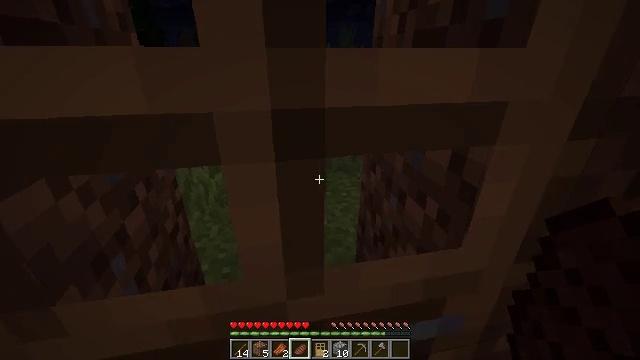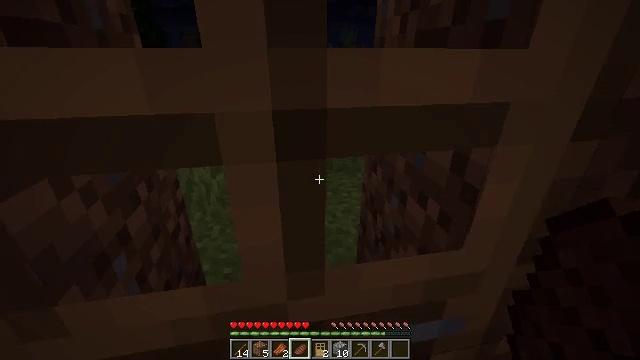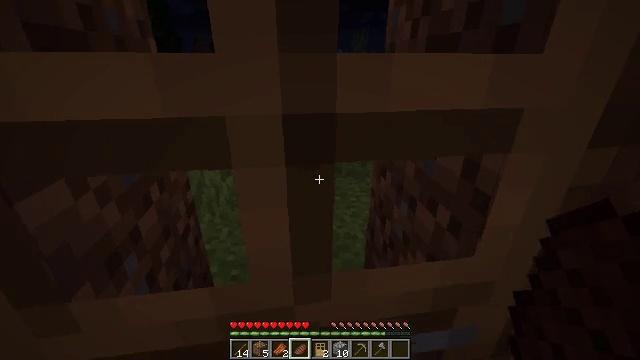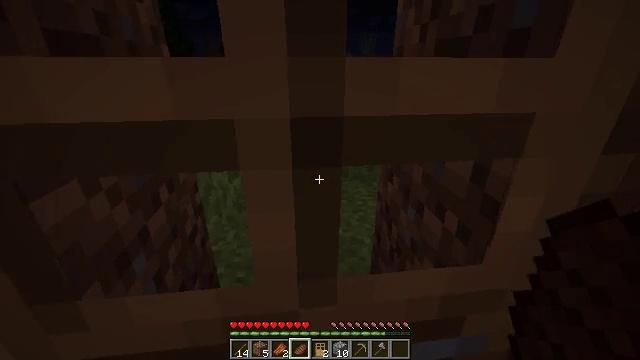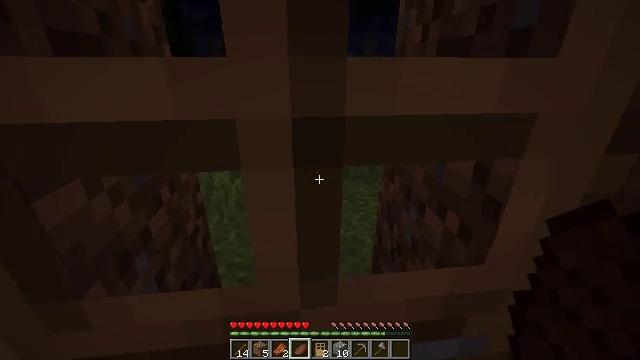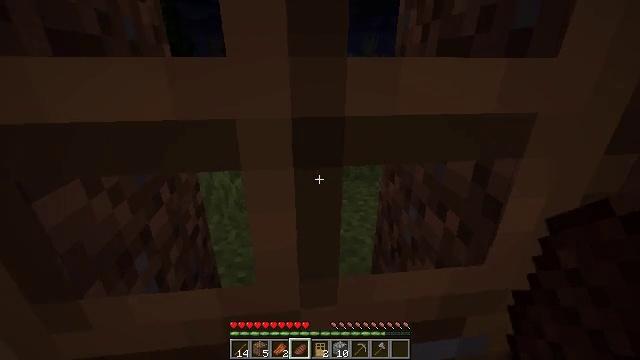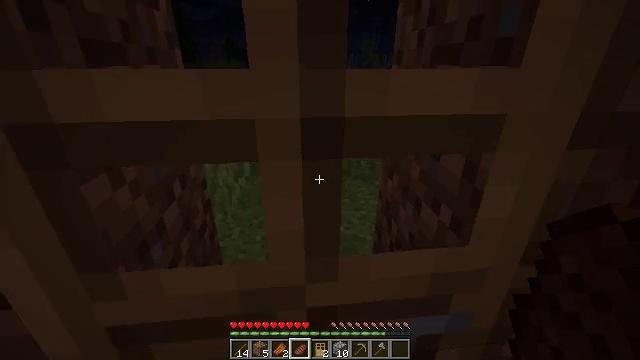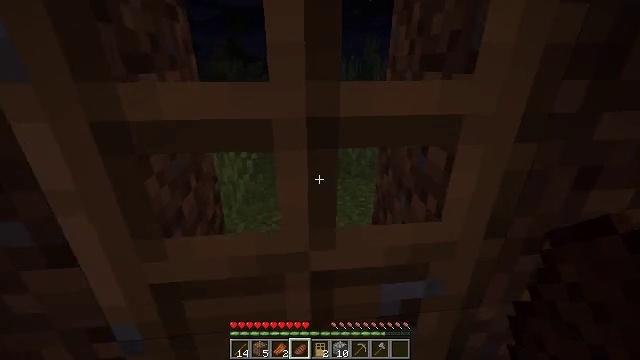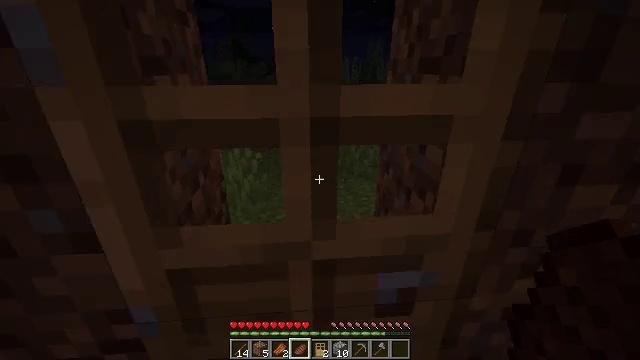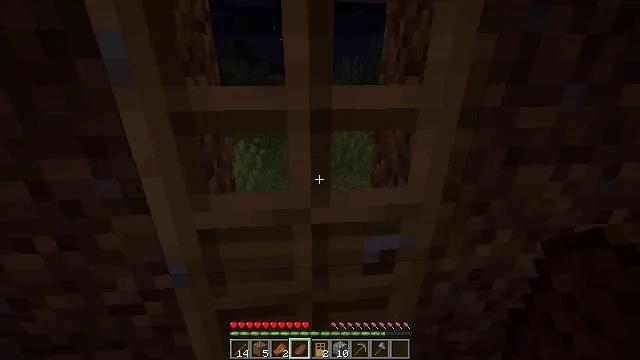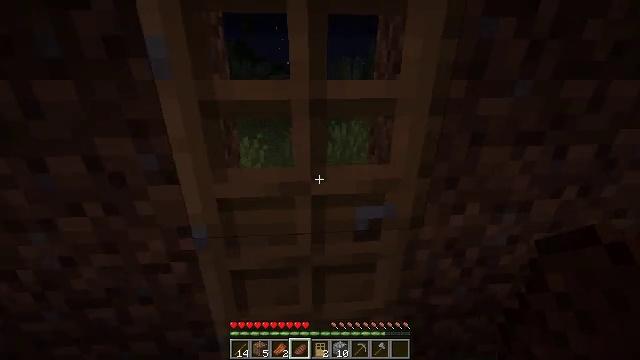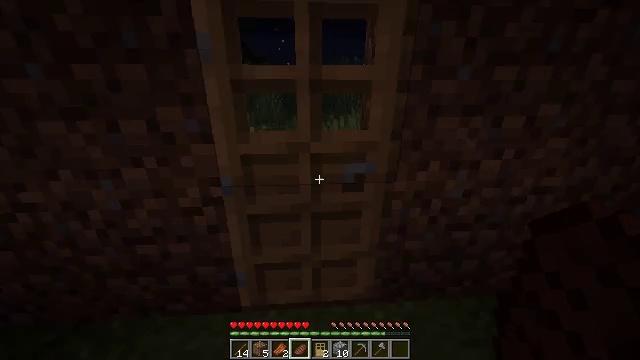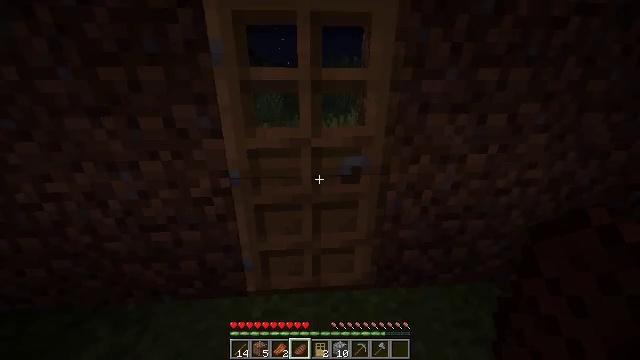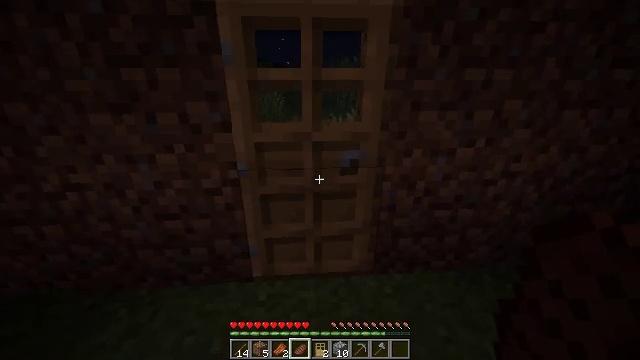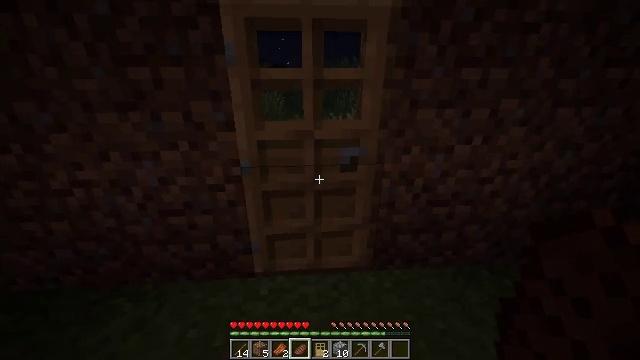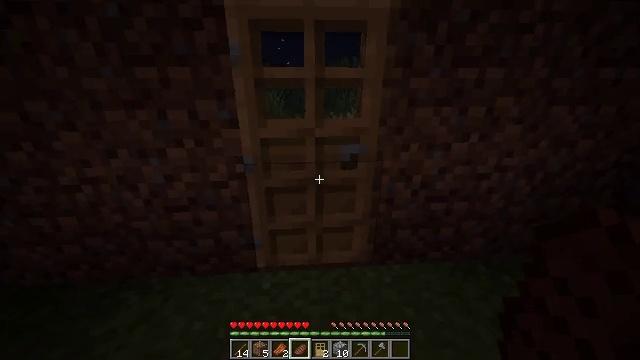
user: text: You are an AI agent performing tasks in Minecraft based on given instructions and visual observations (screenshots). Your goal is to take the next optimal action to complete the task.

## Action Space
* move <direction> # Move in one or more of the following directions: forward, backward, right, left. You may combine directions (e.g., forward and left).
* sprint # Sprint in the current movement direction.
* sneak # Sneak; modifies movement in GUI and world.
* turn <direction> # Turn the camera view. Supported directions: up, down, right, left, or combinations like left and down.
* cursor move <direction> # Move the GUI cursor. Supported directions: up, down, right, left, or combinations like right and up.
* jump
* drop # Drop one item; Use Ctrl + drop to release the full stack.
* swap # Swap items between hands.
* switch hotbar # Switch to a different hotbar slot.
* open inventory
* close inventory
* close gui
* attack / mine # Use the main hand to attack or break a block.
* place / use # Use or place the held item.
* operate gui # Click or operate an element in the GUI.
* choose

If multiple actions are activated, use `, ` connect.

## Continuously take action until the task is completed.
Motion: motion action
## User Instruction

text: Craft a stone hoe by combining cobblestone with sticks.
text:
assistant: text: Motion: no_op
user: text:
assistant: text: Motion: turn left
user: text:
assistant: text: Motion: turn left
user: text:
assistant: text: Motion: no_op
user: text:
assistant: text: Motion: no_op
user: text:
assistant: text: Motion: move back
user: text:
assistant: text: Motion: move back
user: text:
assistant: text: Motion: move back
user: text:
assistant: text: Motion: move back
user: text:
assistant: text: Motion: move back
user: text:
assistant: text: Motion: move back
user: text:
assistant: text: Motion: move back
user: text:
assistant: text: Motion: no_op
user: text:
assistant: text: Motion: no_op
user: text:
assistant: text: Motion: no_op
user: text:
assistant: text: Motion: no_op
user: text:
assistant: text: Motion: no_op
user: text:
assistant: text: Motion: no_op
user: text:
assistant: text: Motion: no_op
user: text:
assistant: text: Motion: no_op
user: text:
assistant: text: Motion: no_op
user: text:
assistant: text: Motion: no_op
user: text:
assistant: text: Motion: no_op
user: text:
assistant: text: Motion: no_op
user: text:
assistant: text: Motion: no_op
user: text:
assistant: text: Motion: turn right
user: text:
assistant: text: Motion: turn right
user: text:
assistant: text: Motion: no_op
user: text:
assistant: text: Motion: no_op
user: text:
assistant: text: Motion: no_op